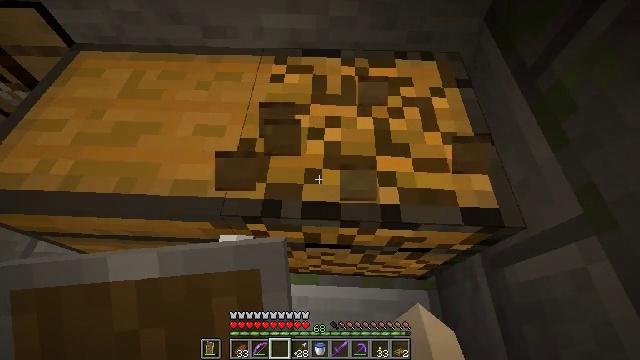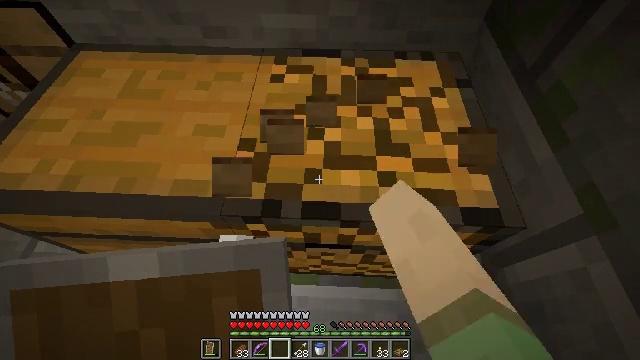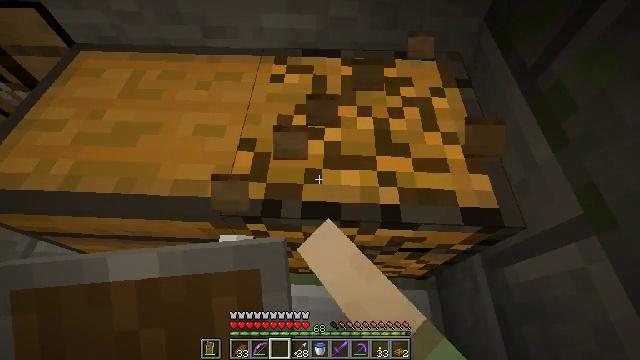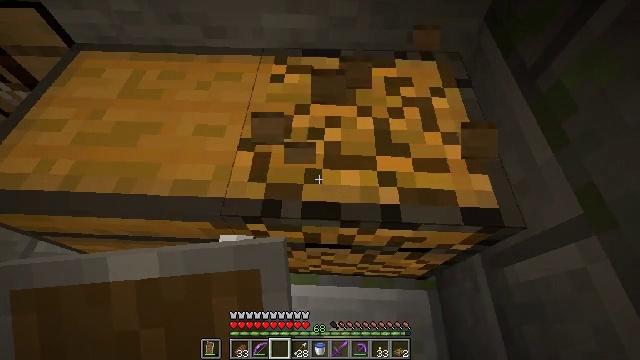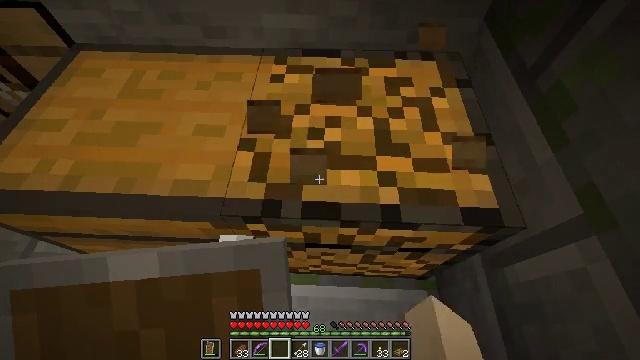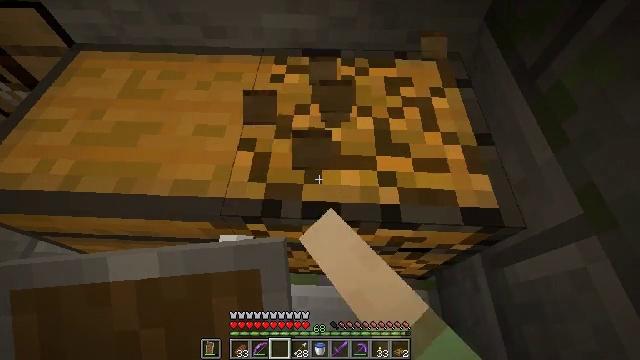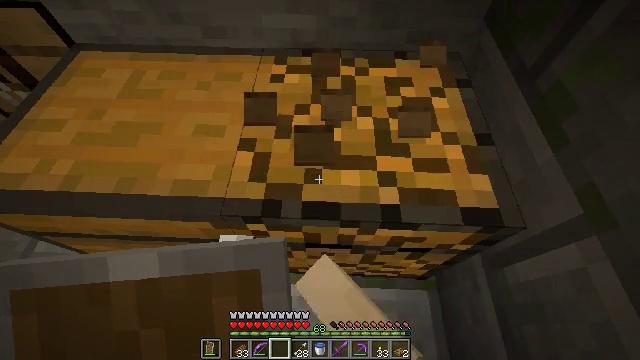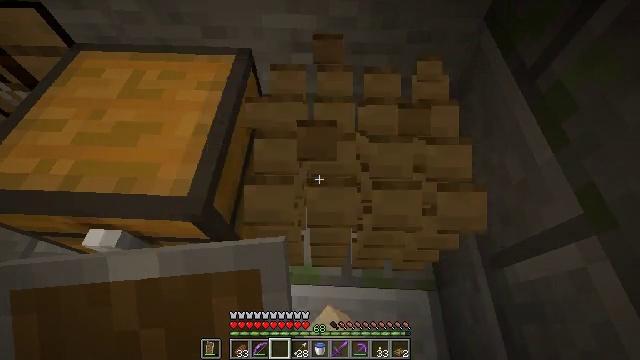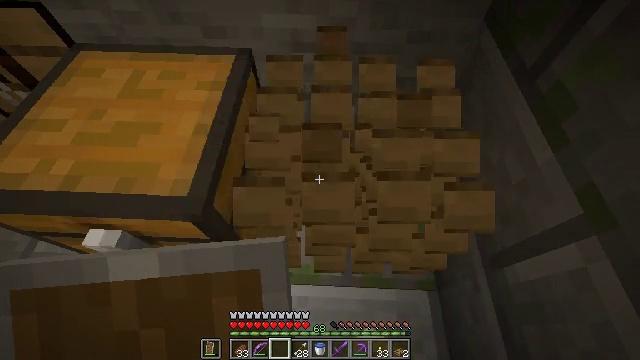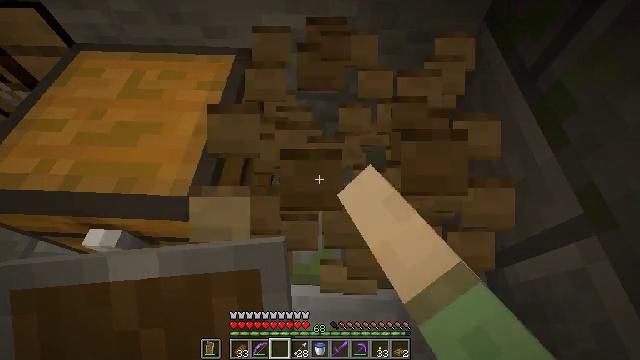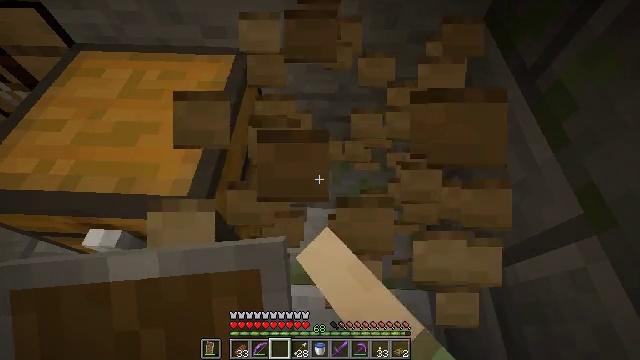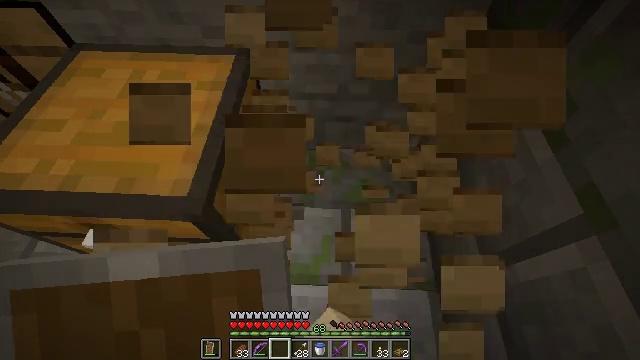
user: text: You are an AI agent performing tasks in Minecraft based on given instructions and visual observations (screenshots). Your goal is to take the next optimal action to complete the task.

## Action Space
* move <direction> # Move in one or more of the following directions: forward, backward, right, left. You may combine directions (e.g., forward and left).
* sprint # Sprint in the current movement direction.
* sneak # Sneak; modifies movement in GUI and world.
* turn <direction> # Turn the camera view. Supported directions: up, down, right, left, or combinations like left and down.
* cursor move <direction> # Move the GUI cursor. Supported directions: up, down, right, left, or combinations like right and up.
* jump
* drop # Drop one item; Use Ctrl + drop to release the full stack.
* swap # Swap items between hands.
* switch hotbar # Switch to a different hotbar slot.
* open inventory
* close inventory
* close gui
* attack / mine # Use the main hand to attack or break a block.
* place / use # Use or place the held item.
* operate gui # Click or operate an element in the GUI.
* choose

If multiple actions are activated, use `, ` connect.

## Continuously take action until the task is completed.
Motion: motion action
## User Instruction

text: Mine a chest to move it.
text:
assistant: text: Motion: attack / mine
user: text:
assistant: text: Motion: attack / mine
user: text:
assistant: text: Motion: attack / mine
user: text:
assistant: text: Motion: attack / mine
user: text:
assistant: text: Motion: attack / mine
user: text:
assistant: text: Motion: attack / mine
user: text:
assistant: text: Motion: attack / mine
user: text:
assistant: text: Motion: attack / mine
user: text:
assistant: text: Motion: attack / mine
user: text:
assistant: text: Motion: attack / mine
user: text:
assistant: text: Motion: attack / mine
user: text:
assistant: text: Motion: attack / mine